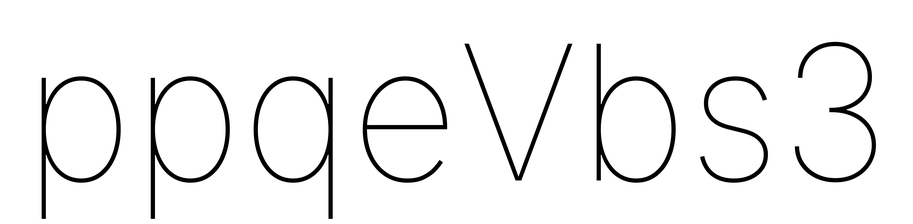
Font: Inter_Thin